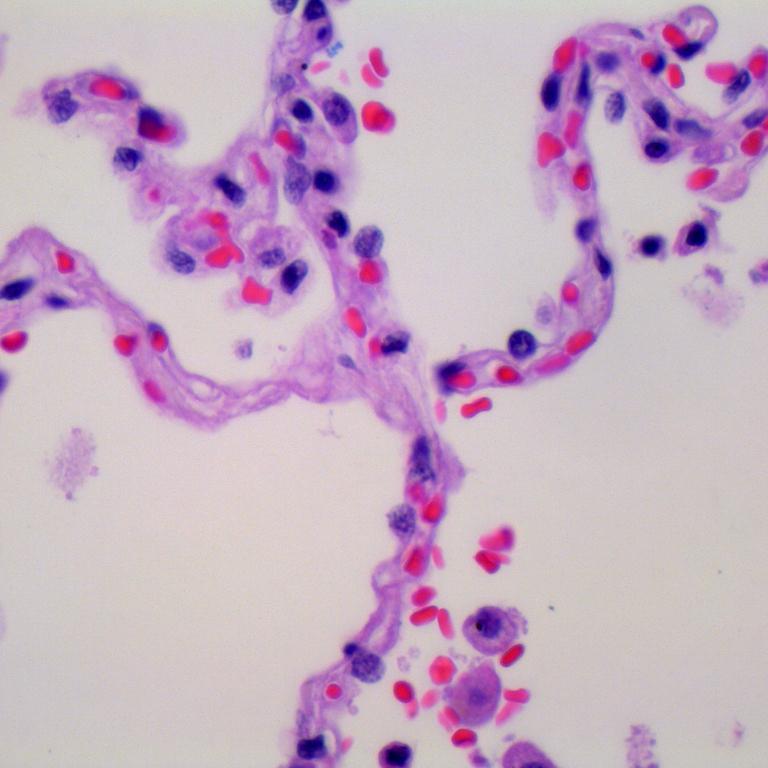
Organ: lung
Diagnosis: benign